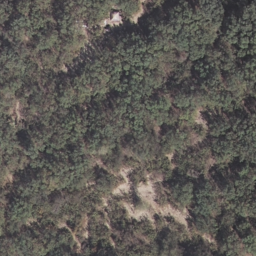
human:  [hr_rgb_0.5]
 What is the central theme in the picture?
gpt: forest